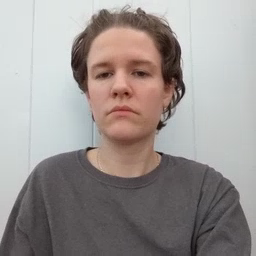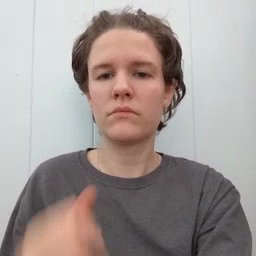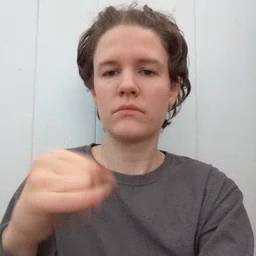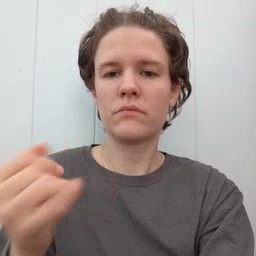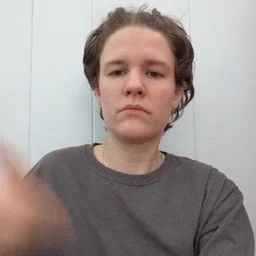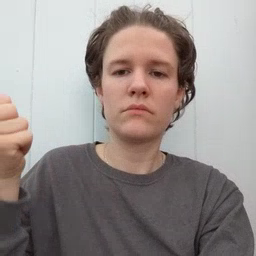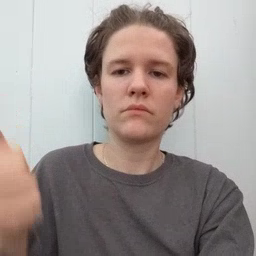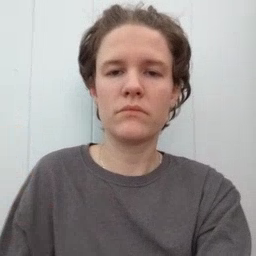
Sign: jeans